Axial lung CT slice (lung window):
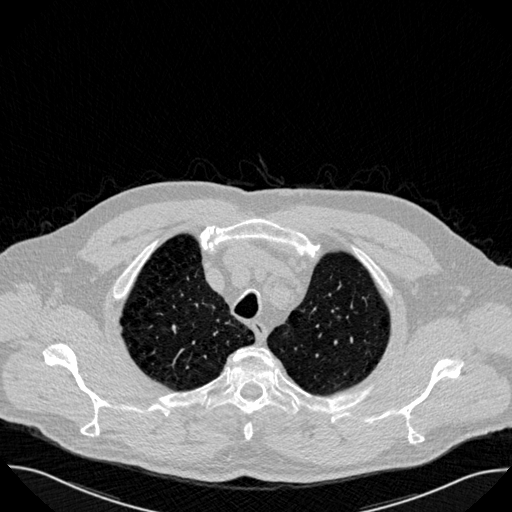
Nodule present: no